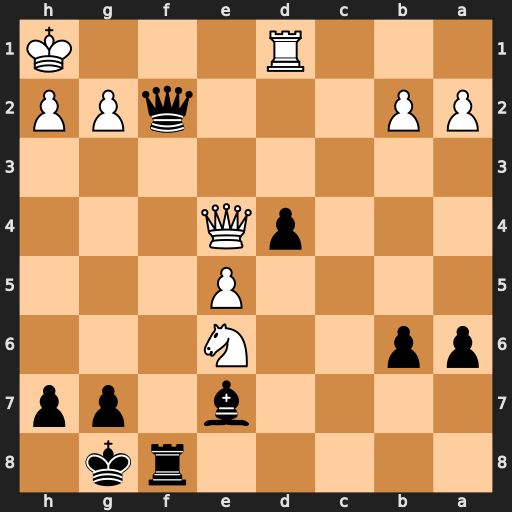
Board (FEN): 5rk1/4b1pp/pp2N3/4P3/3pQ3/8/PP3qPP/3R3K
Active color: b
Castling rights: -
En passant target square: -
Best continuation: Qf1+ Rxf1 Rxf1#